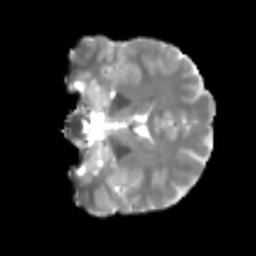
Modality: T2w
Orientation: coronal
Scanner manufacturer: siemens
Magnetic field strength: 3 T
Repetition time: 4 s
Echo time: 0.0594 s